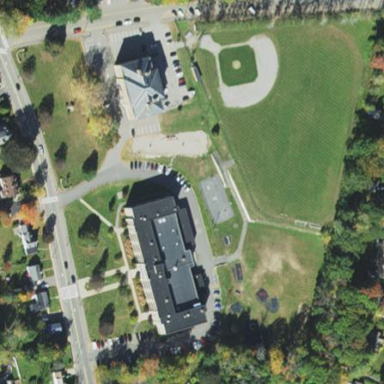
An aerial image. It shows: School.